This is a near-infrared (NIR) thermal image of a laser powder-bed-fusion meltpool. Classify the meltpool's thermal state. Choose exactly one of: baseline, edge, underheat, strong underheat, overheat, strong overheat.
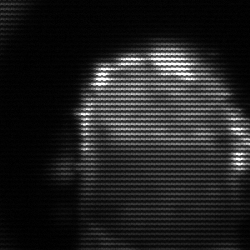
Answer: baseline